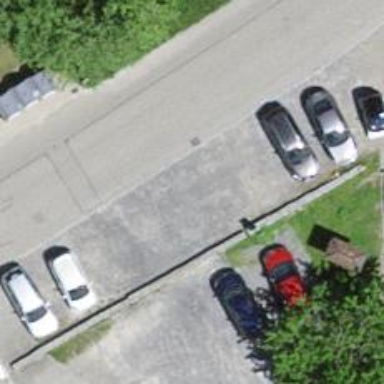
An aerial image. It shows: Parking area.